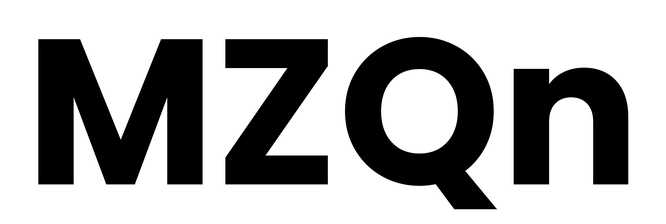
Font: Poppins-Bold